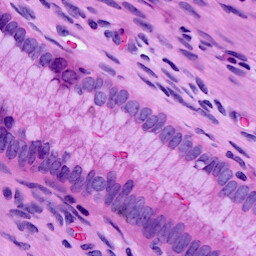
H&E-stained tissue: Cervix